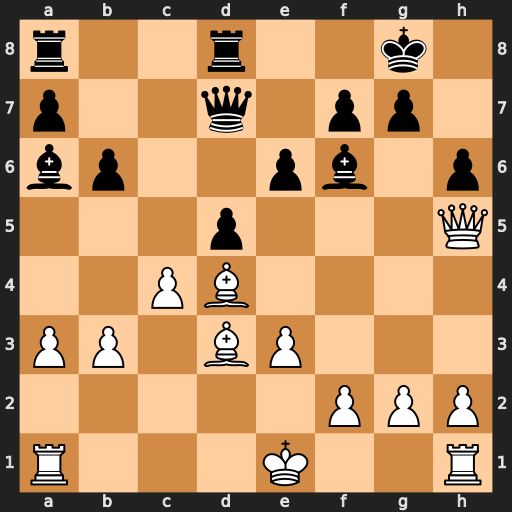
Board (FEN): r2r2k1/p2q1pp1/bp2pb1p/3p3Q/2PB4/PP1BP3/5PPP/R3K2R
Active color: w
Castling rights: KQ
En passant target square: -
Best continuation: Bxf6 gxf6 Qxh6 dxc4 Bh7+